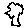
Label: tree